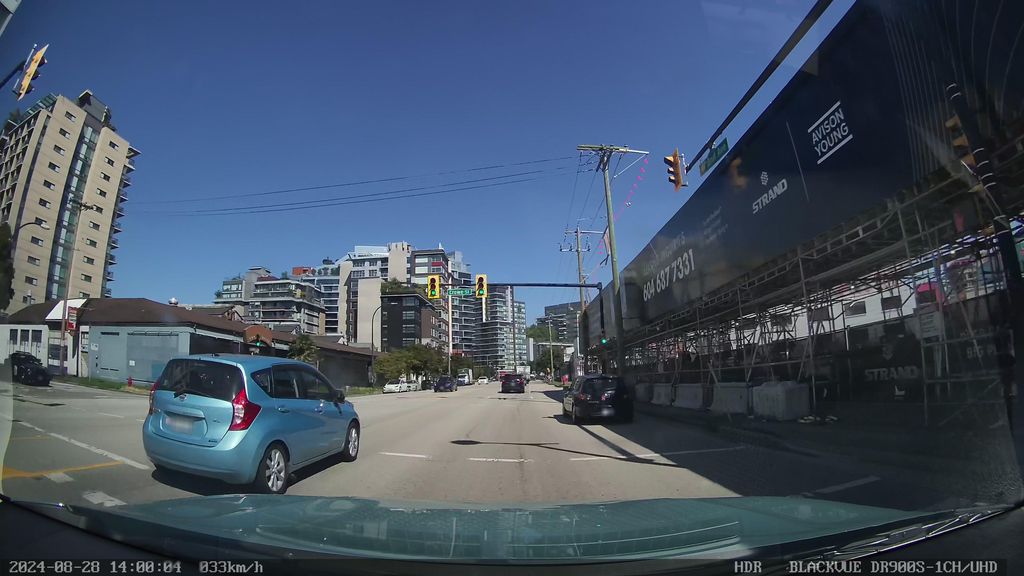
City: vancouver